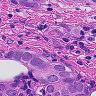
Metastatic tissue present: yes